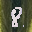
Label: 8